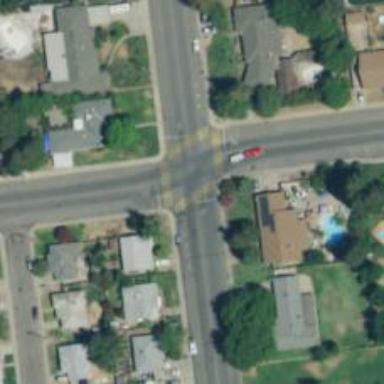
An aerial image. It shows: Road with stop sign.